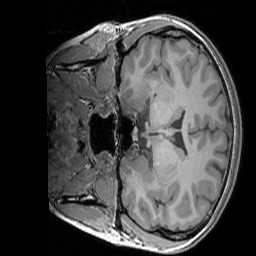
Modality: T1w
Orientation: coronal
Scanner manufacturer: siemens
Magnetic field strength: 3 T
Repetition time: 2 s
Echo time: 0.03 s